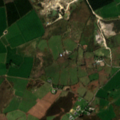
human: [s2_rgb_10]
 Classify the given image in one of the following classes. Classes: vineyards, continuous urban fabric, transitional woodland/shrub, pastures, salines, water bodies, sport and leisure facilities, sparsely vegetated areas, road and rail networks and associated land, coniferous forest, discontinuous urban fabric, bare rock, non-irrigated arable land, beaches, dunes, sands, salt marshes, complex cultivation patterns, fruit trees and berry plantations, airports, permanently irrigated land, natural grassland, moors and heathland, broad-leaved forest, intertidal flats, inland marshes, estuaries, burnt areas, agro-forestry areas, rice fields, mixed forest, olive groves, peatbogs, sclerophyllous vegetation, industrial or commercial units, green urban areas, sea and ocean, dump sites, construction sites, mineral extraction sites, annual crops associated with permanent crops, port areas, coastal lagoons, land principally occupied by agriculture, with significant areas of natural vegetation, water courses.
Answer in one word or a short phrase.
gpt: mineral extraction sites, pastures